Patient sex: M
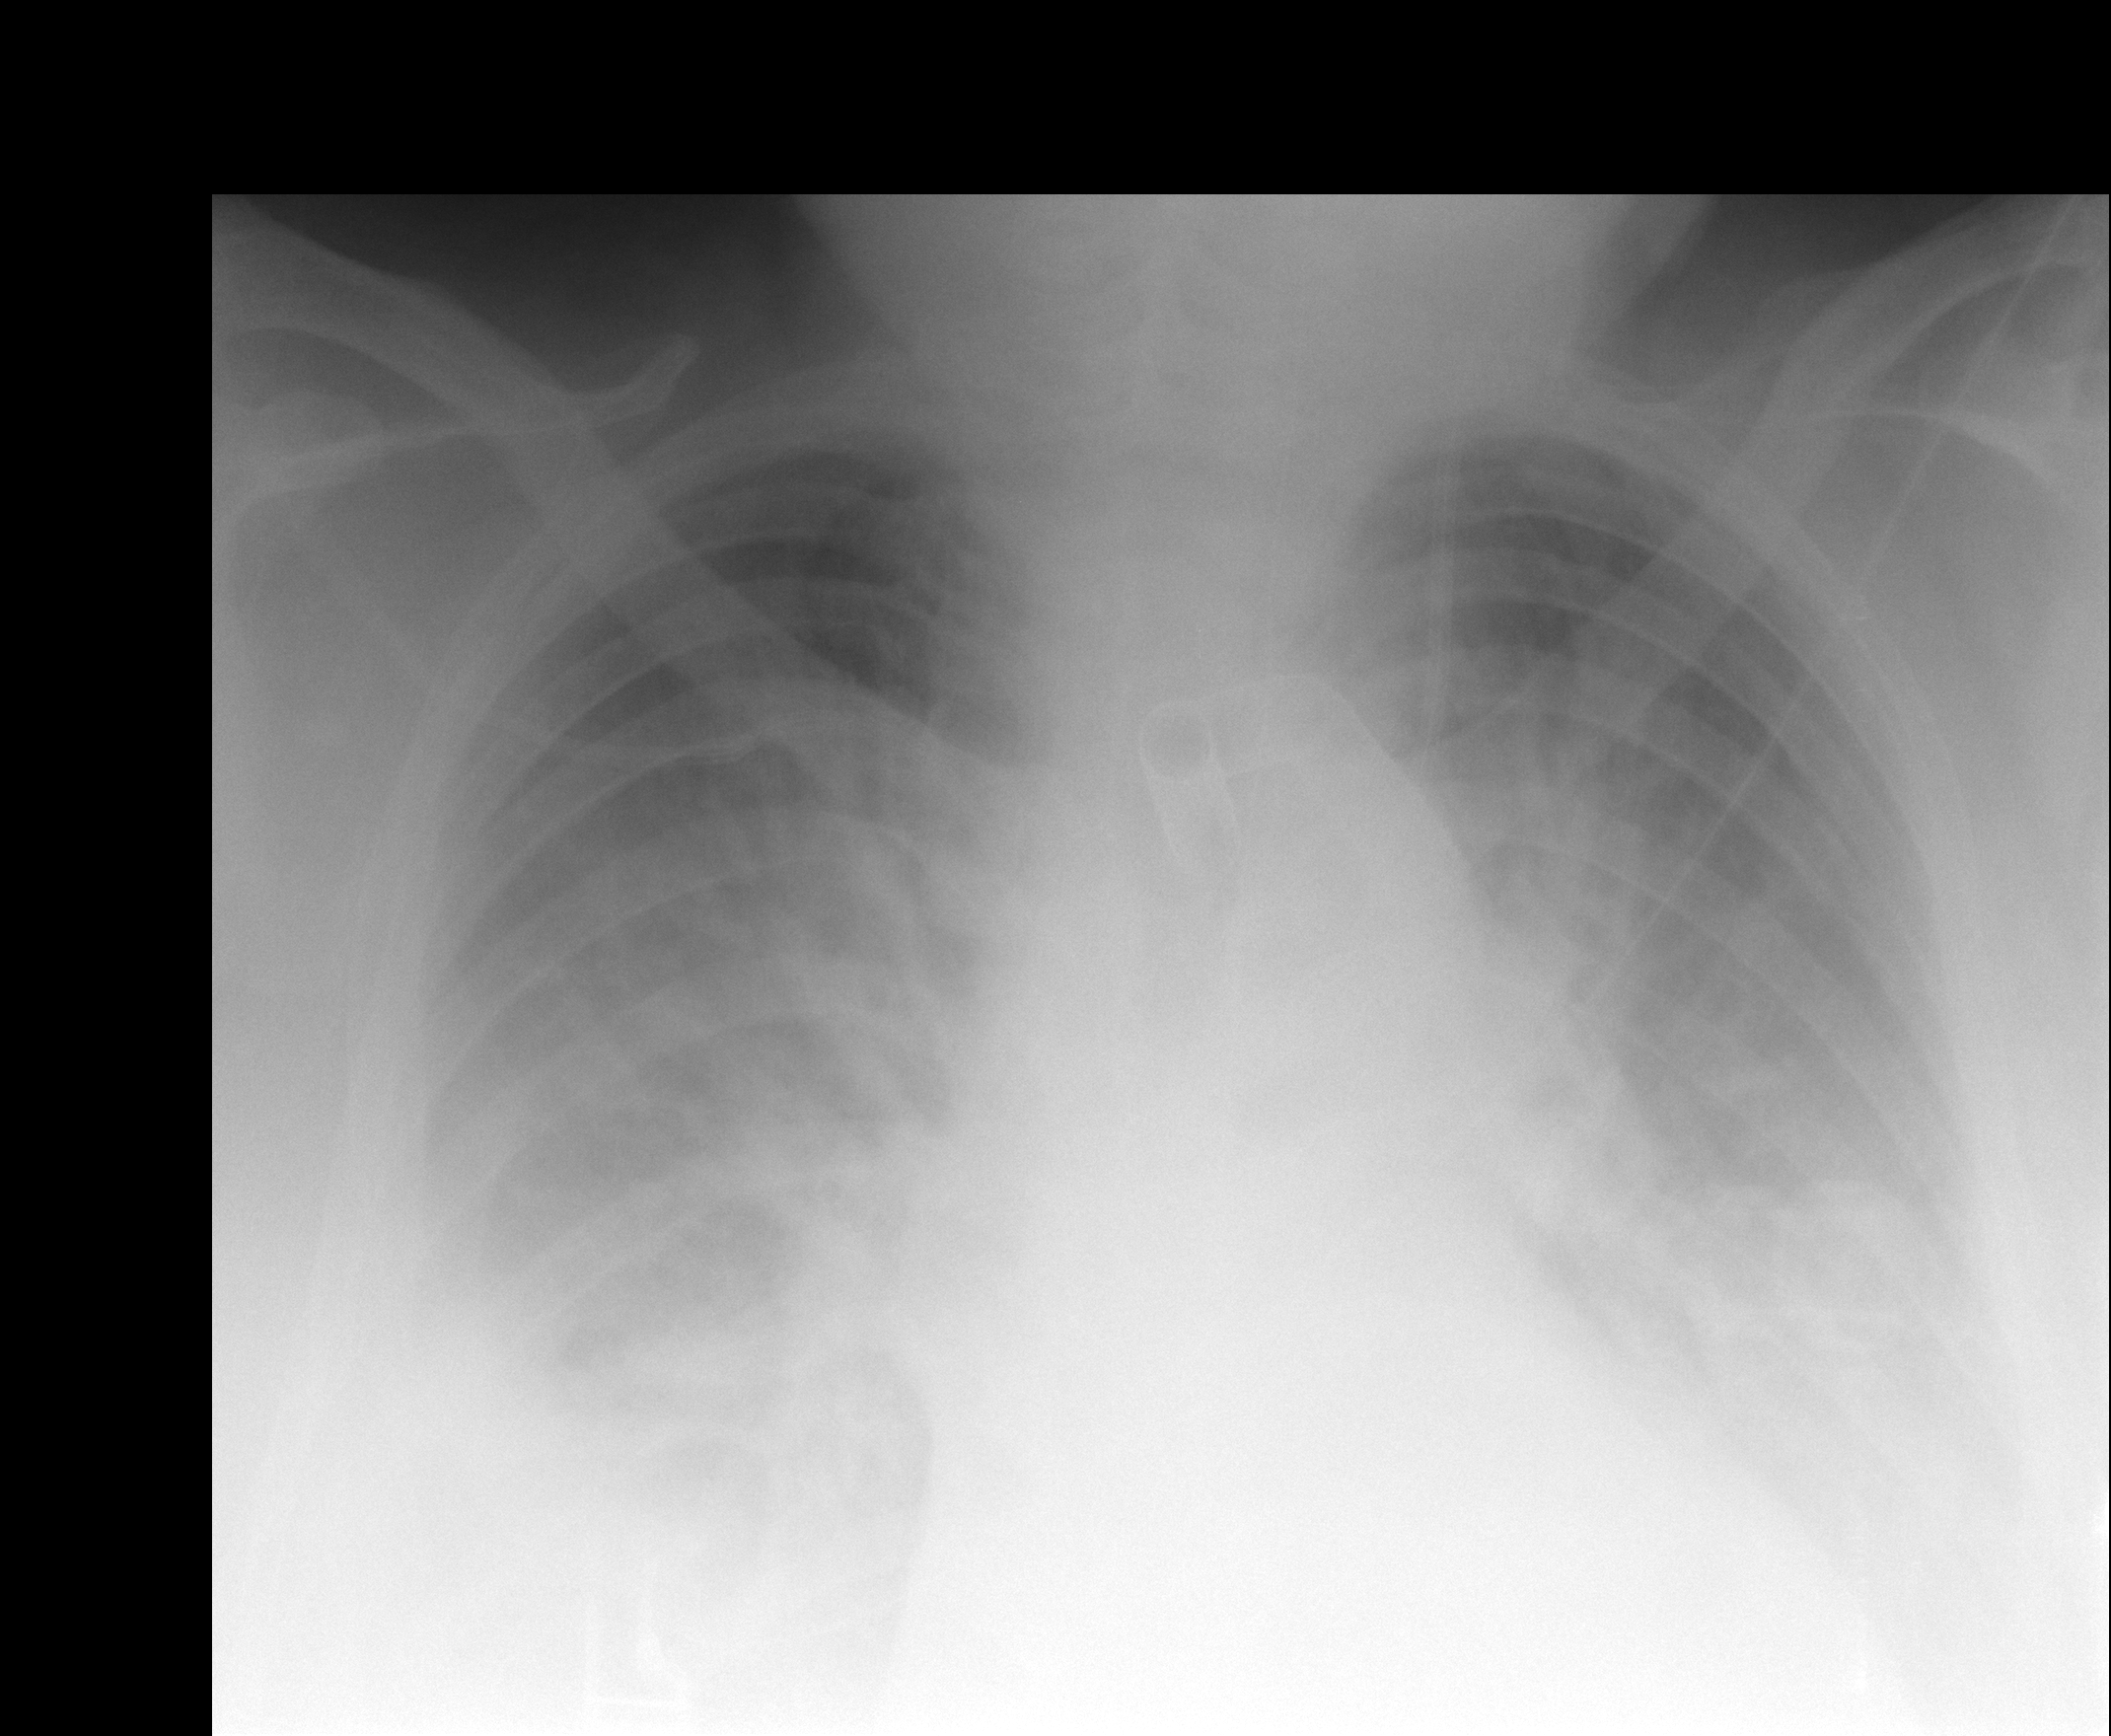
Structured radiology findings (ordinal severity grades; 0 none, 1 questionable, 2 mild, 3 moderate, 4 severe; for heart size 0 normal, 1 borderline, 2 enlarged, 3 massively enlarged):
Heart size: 2
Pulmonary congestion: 3
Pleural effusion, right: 3
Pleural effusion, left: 3
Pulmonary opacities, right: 2
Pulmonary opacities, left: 2
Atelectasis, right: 3
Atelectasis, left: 3